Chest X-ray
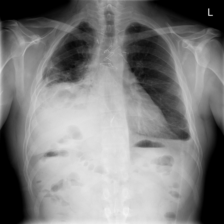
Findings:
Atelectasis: negative
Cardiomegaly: negative
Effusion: positive
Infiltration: negative
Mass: negative
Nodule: negative
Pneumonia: negative
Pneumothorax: positive
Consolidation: negative
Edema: negative
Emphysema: positive
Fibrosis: negative
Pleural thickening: negative
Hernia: negative